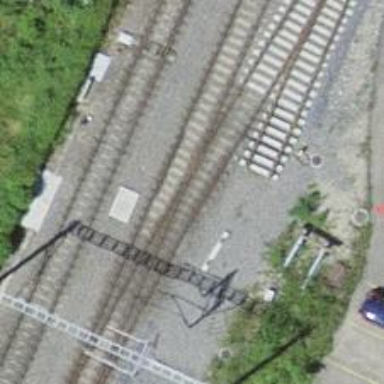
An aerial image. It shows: Single track railway spur with electrification through contact line.